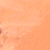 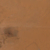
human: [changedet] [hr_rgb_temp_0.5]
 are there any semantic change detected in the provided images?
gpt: No change was made.